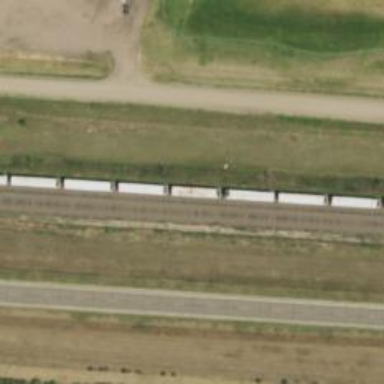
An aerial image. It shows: Railway track.